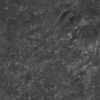
Label: not_dusty